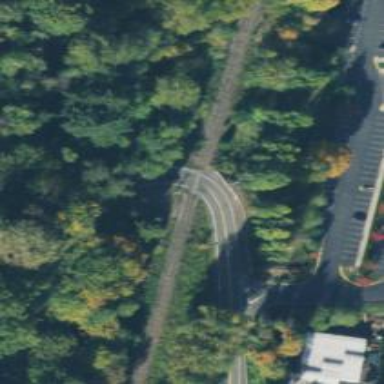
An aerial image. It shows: Asphalt cycleway crossing abandoned railway.